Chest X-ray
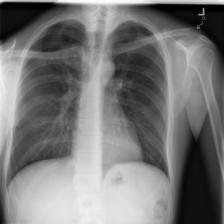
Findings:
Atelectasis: negative
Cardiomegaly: negative
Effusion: negative
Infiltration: negative
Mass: negative
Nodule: negative
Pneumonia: negative
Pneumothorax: negative
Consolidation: negative
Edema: negative
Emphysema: negative
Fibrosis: negative
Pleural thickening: negative
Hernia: negative